Question: I am working on a simple iOS app that I have taken over at work. I added a controller that has a UIWebView and is navigated to from a table view. I am able to do a pushViewController on it but when I navigate back, the app crashes at here:
'''
- (void)dealloc
{
myWebView.delegate = nil; // Thread 1 stopped at breakpoint 1
}
'''
In the console, it says:
'''
[Switching to process 621 thread 0x13b03]
[Switching to process 621 thread 0x18703]
[Switching to process 621 thread 0x11903]
'''
Obviously, I've made some mistake but what would need the next place to look? I am using ARC.
thx
'''
This GDB was configured as "x86_64-apple-darwin".sharedlibrary apply-load-rules all
Attaching to process 974.
Pending breakpoint 1 - ""WebViewController.m":57" resolved
2012-03-19 08:11:05.888 SpotFinder[974:11903] Latitude = 37.785834
2012-03-19 08:11:05.889 SpotFinder[974:11903] Latitude = -122.406417
2012-03-19 08:11:06.030 SpotFinder[974:11903] here is a log of places 33
2012-03-19 08:11:11.030 SpotFinder[974:11903] You selected index_path: <NSIndexPath 0x705c0d0> 2 indexes [0, 2]
[Switching to process 974 thread 0x13a03]
[Switching to process 974 thread 0x15e03]
[Switching to process 974 thread 0x13a03]
[Switching to process 974 thread 0x11903]
Current language: auto; currently objective-c
(gdb)
'''
stacktrace:

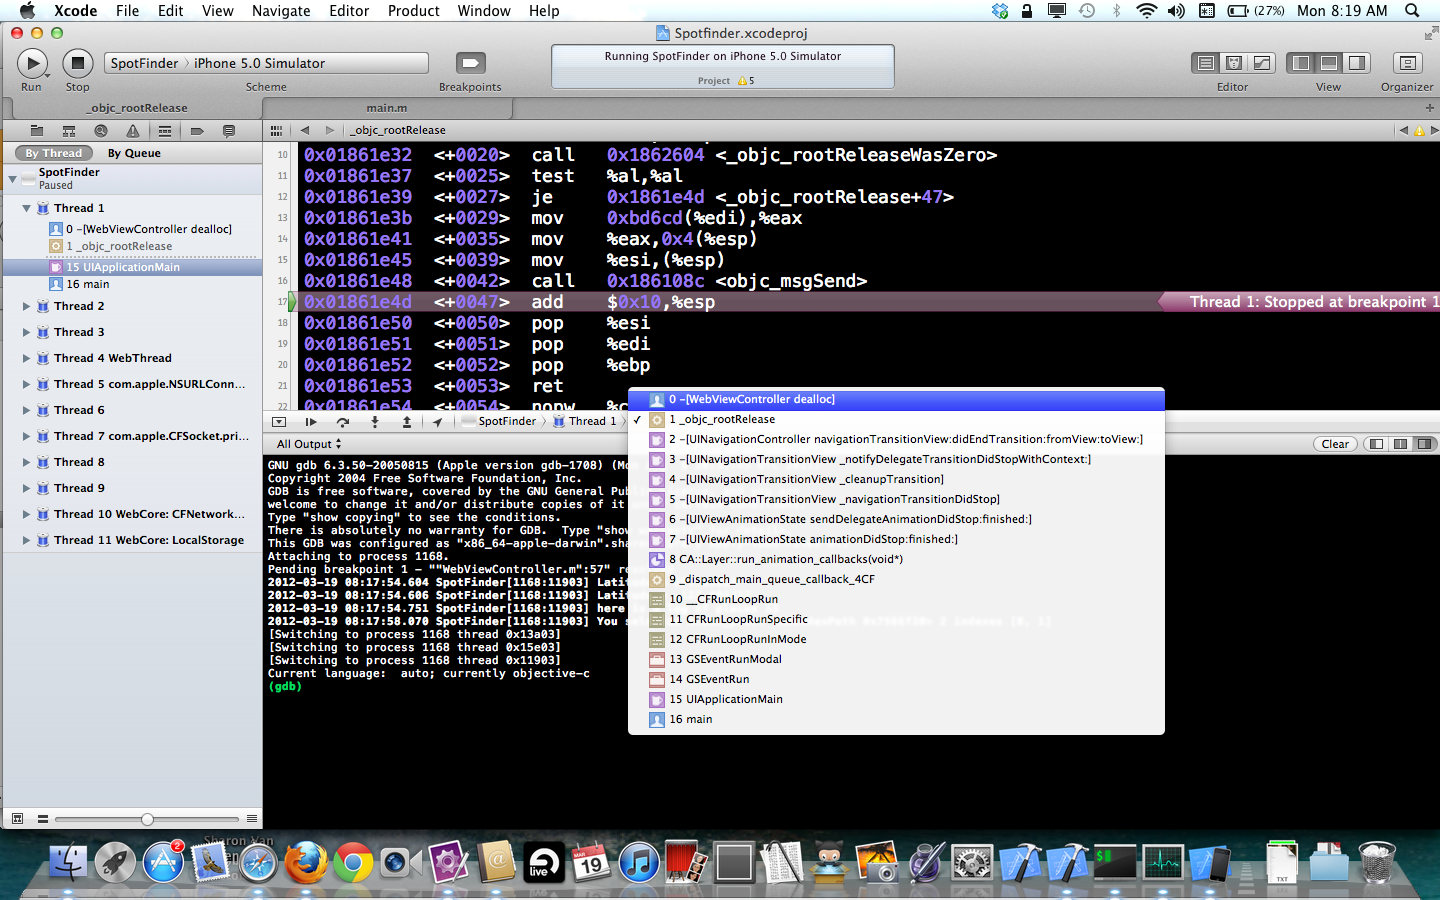
Answer: Never ever call dealloc directly whether it is in a non-ARC environment or with ARC enabled.
In non-ARC you call 'release', then the dealloc is called by the system on that particular object.
Dealloc with ARC enabled is called(again, by the system) when there is no reference any more on that object.